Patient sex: F
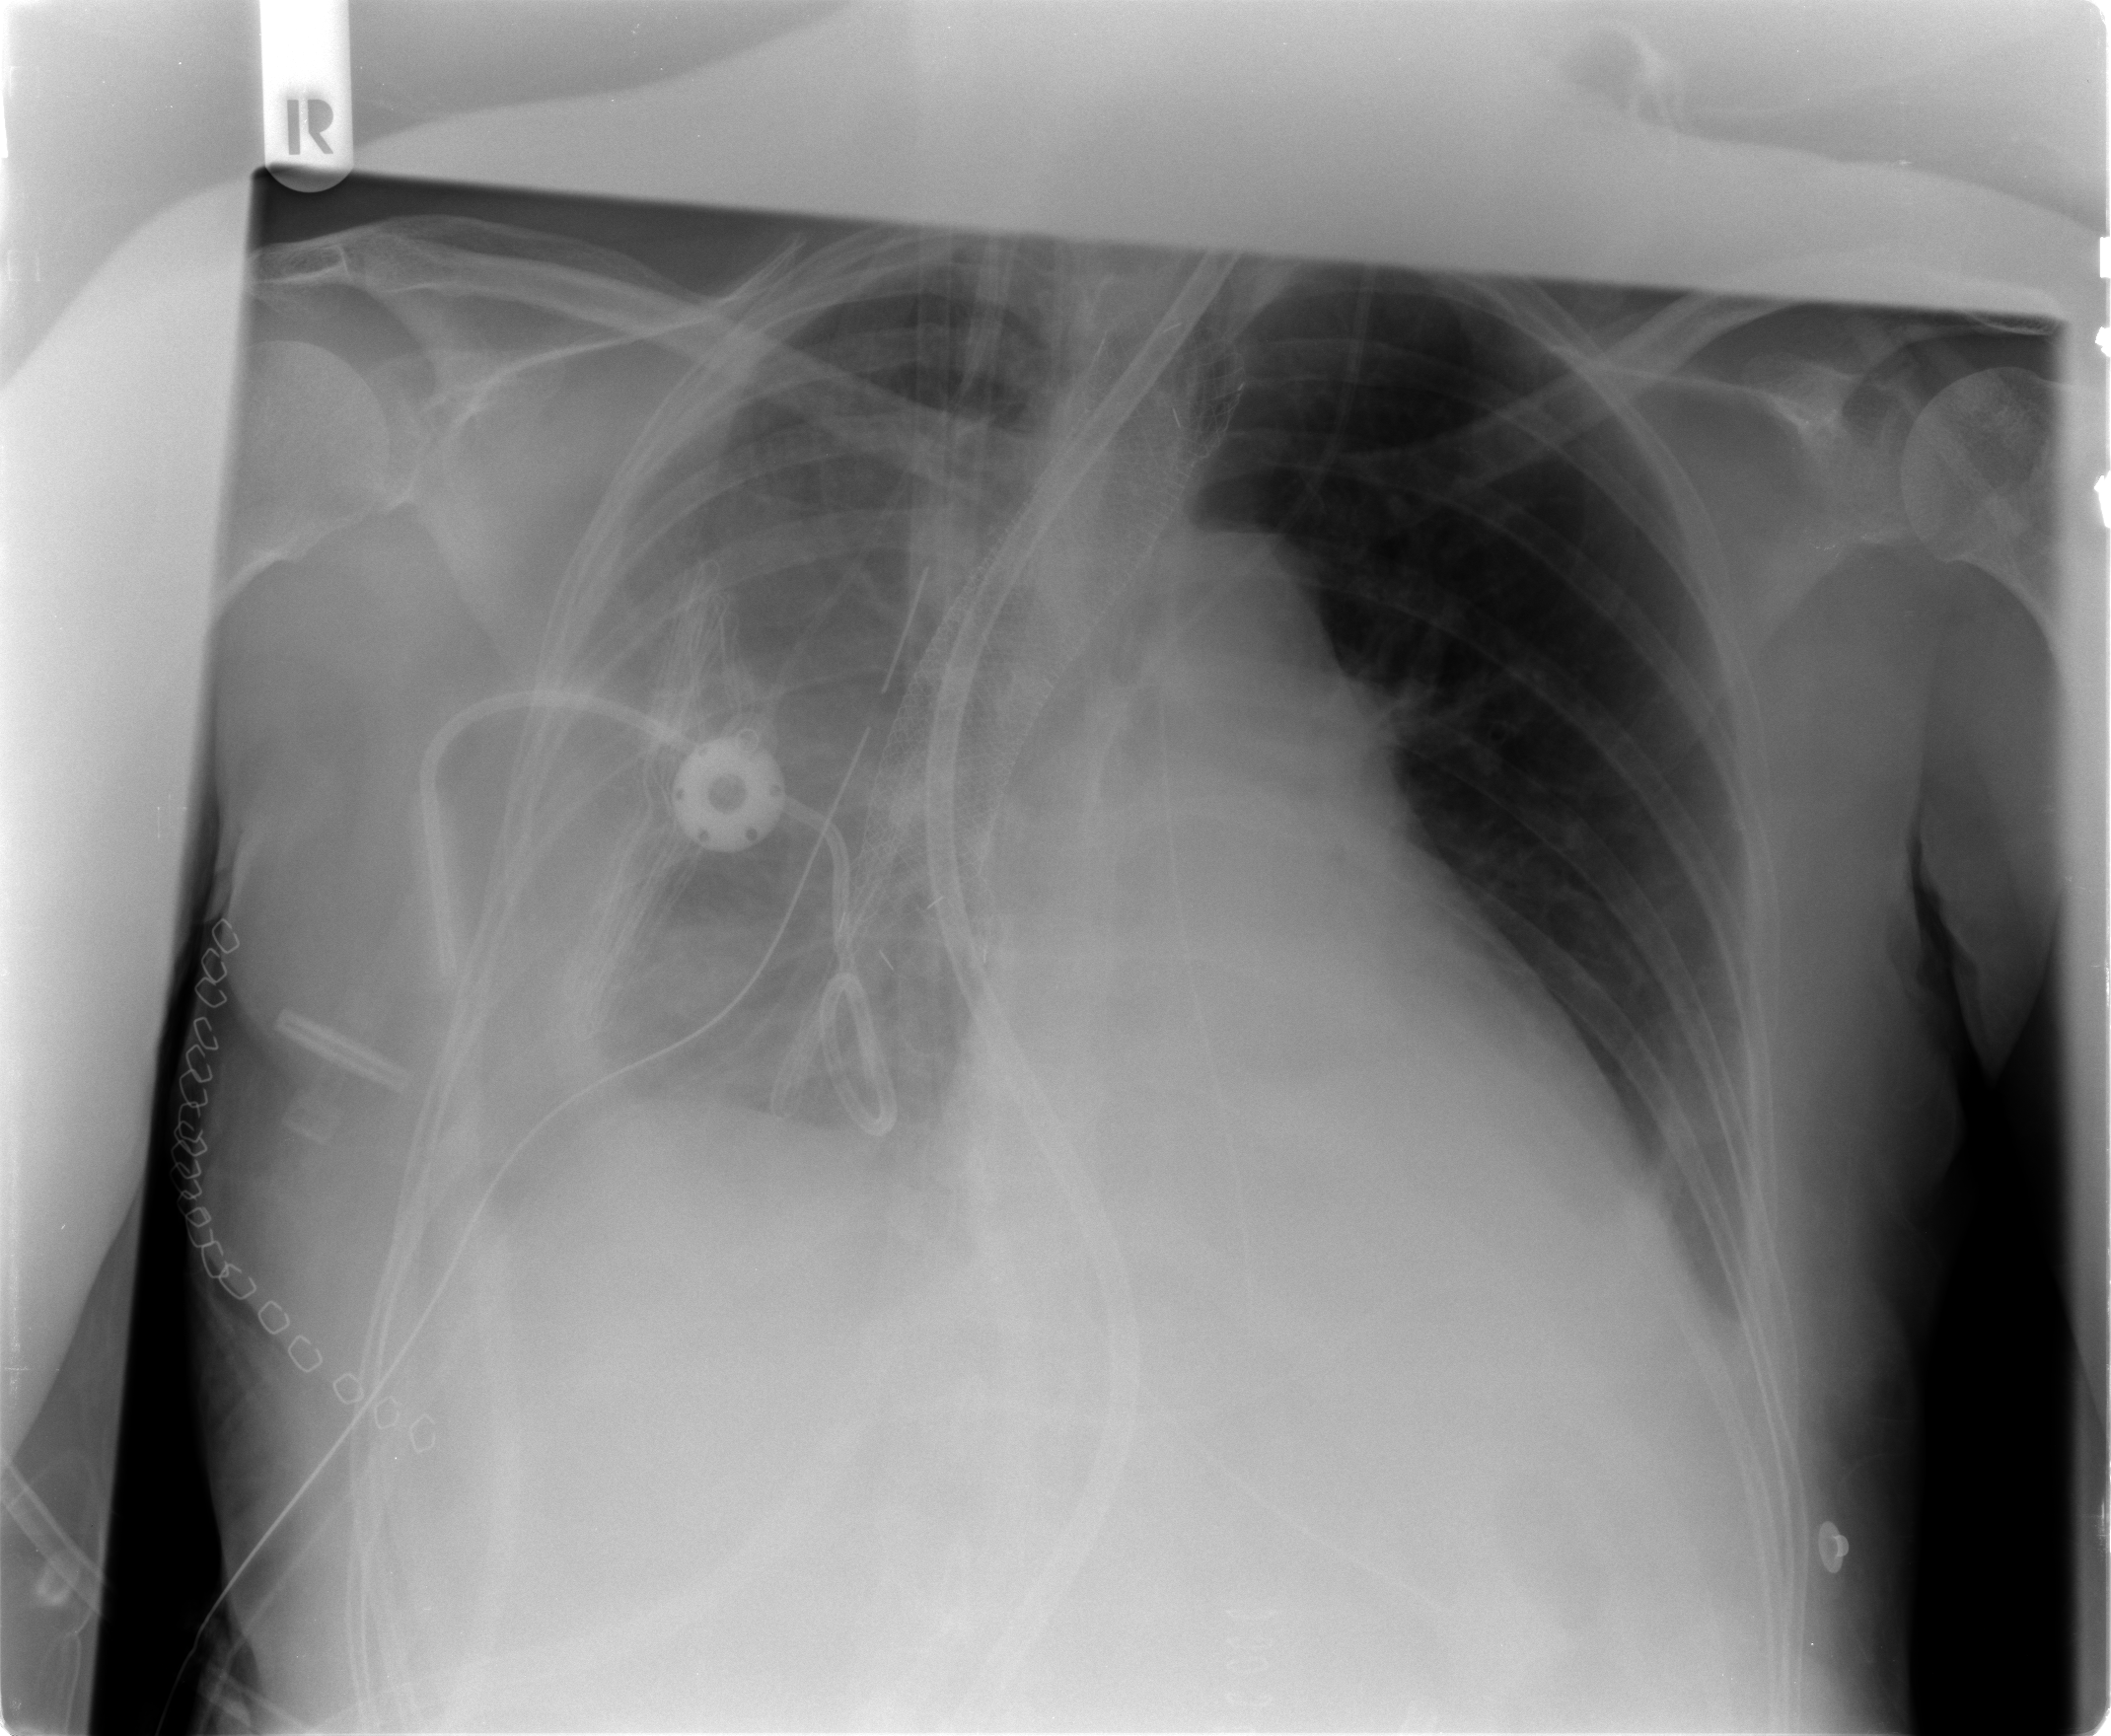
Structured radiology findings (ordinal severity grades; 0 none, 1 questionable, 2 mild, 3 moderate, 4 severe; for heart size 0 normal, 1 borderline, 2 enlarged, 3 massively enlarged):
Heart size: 2
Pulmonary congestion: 0
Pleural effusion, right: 3
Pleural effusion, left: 1
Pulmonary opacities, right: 2
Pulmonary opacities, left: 0
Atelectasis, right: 2
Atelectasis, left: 2